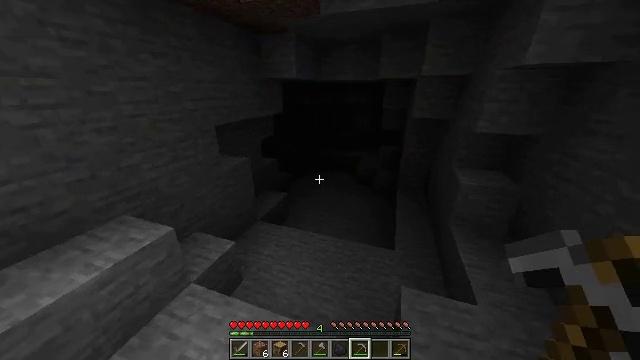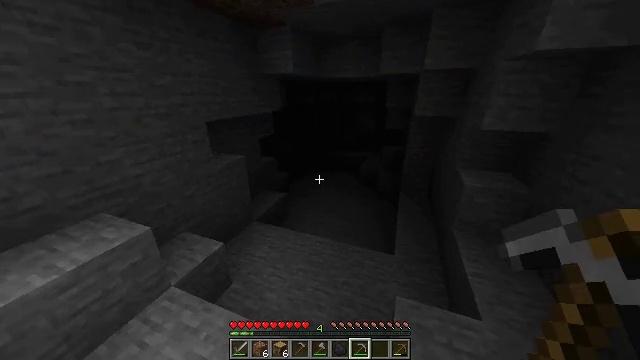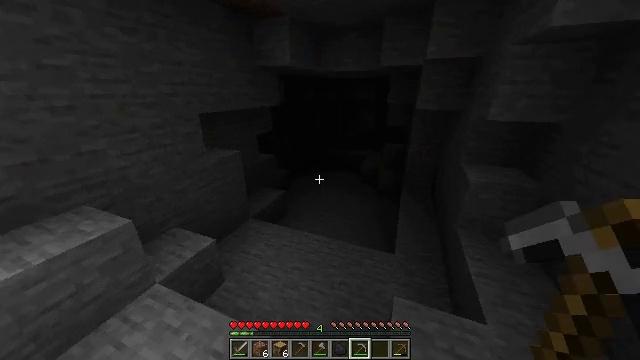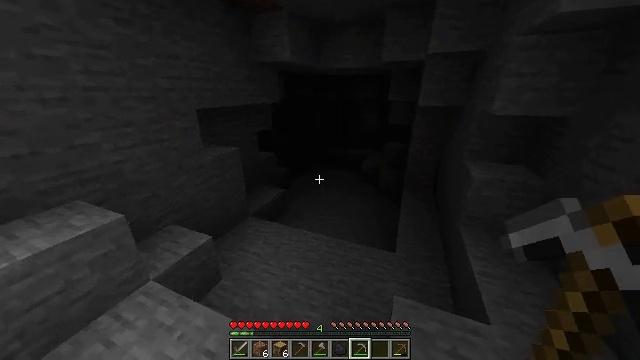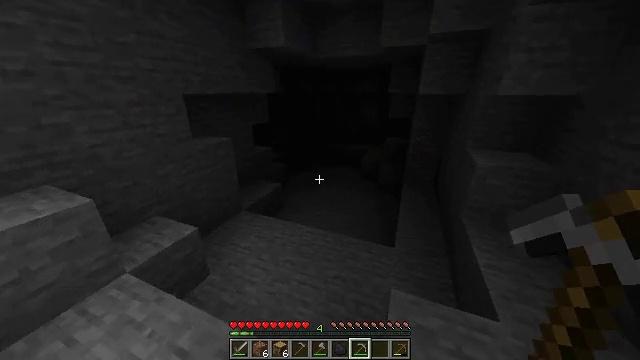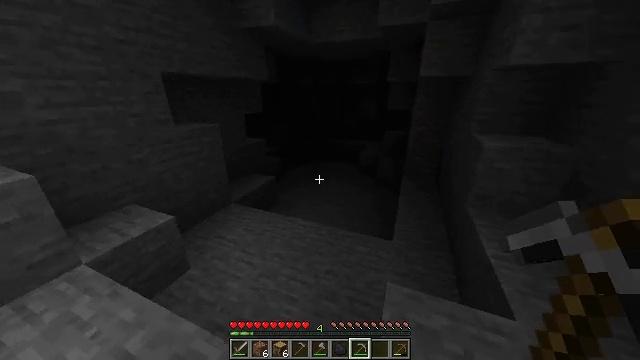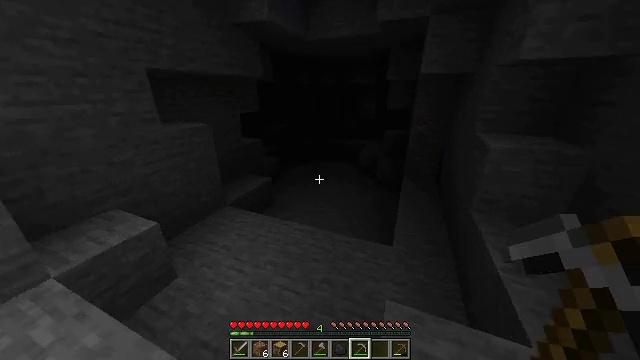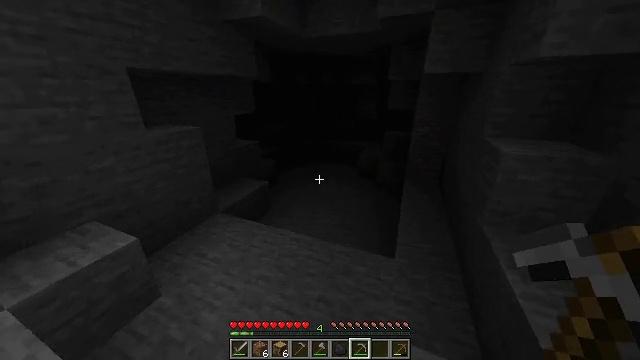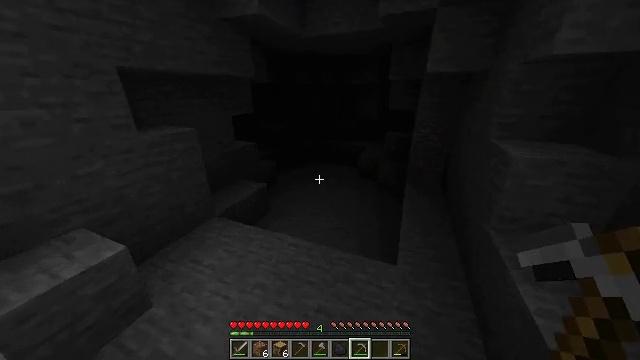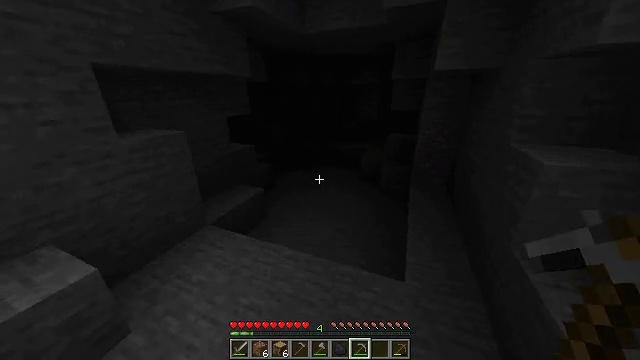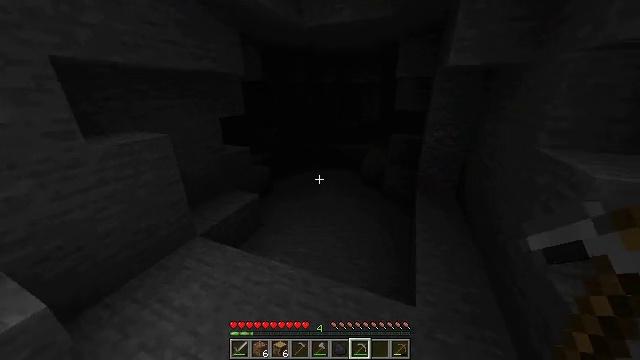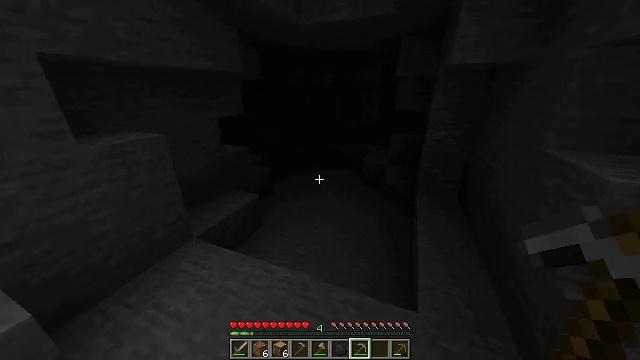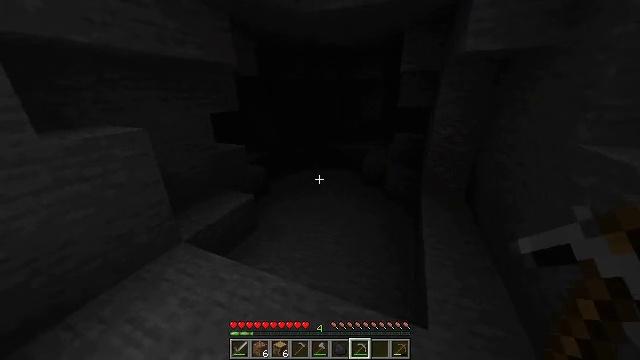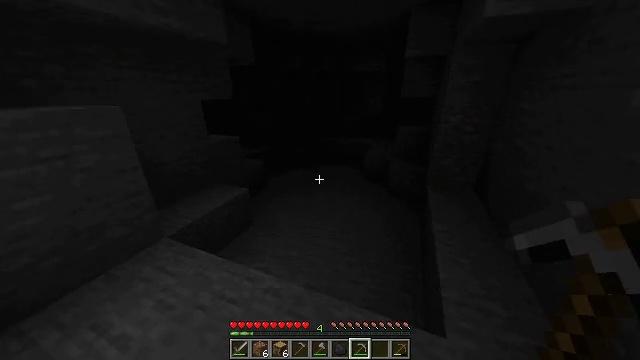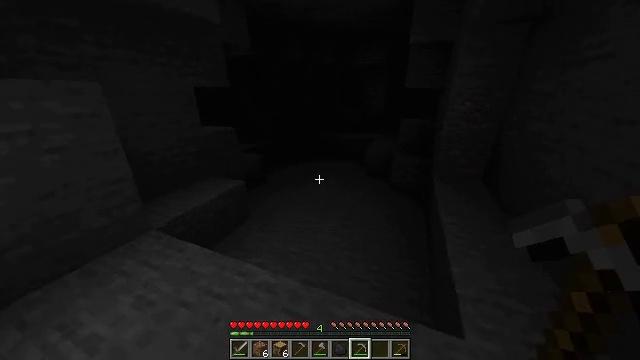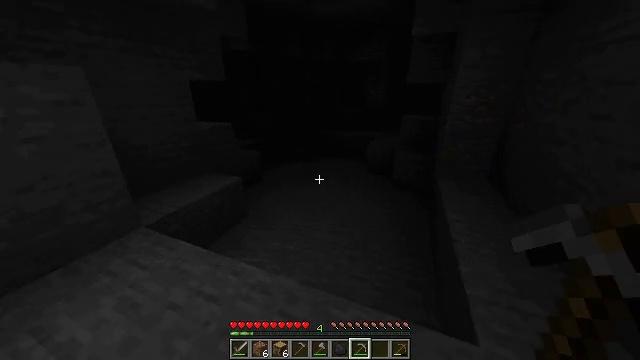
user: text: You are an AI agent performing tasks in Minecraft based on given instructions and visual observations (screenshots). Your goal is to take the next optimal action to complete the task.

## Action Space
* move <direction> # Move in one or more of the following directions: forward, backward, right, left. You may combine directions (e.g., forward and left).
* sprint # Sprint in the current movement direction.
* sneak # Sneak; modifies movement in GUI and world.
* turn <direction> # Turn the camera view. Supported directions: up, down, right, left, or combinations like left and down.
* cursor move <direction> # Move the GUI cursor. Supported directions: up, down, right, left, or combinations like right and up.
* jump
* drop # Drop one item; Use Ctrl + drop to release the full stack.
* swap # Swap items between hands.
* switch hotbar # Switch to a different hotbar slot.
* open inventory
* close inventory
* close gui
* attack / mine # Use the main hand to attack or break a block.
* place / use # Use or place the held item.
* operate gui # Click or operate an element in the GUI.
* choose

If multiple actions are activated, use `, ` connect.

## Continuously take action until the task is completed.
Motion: motion action
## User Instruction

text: Open the crafting table to create a torch.
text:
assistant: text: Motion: move forward and move right, turn left
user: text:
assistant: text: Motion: move forward and move right
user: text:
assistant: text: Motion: move forward
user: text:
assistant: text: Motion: move forward
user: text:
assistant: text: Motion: move forward
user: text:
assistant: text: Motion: move forward
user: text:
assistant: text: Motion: move forward
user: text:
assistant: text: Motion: move forward
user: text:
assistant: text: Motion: move forward
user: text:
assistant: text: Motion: move forward
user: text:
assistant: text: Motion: move forward
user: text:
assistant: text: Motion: move forward
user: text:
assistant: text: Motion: move forward
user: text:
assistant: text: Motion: move forward
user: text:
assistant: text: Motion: move forward
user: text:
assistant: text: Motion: move forward
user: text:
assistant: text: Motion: move forward
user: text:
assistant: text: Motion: move forward
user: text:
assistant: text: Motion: move forward
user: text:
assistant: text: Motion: no_op
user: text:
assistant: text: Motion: no_op
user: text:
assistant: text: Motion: open inventory
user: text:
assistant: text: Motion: open inventory
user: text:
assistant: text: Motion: open inventory
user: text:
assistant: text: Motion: cursor move down, open inventory
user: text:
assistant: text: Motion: cursor move down
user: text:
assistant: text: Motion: cursor move down
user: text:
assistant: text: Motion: cursor move down
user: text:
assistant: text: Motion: no_op
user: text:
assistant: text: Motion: no_op